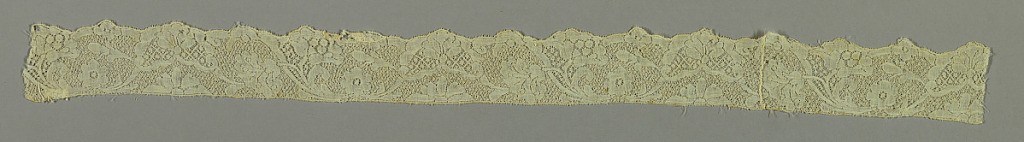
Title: Border
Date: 17th–18th century
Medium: linen Technique: bobbin lace, Binche style with snowflake ground
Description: Border of Binche style lace with a scroll pattern.